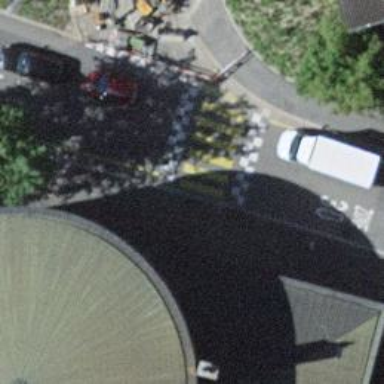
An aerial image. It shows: Kerb barrier.